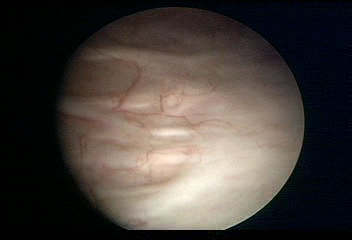
Modality: WLC
Class: Normal mucosa
Bladder cancer association: No